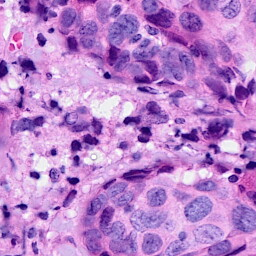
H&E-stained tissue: Breast